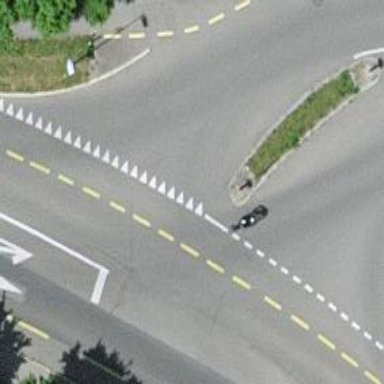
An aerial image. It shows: Road with "give way" sign.